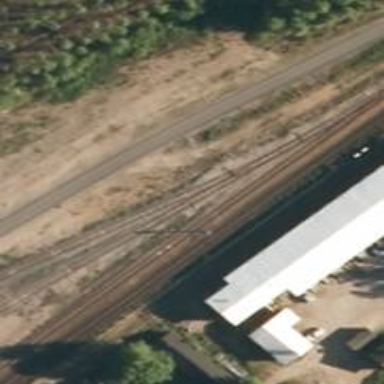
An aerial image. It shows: Wedge used for railway derailment.